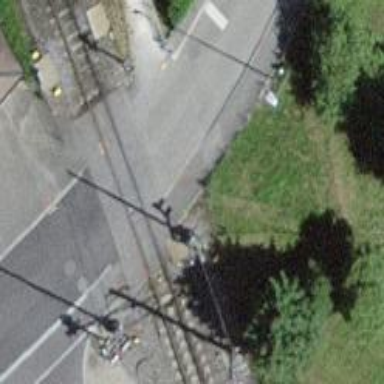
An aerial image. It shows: Railway level crossing.